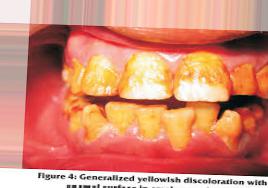
Condition: Tooth Discoloration